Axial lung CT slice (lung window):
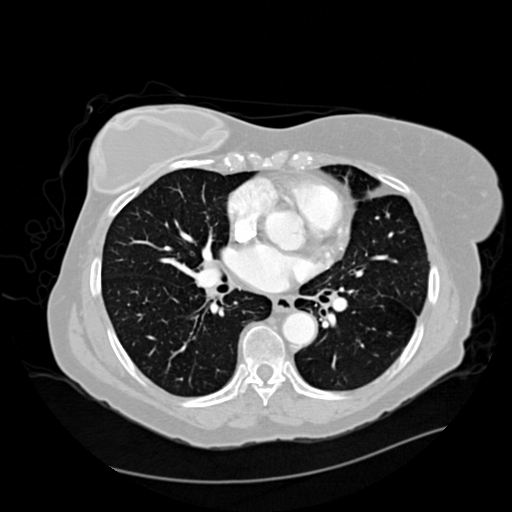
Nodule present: no